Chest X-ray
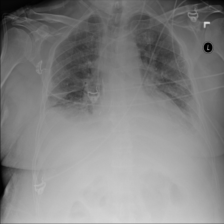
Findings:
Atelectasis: positive
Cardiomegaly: negative
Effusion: positive
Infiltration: positive
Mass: negative
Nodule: negative
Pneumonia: negative
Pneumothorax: negative
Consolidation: negative
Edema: negative
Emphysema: negative
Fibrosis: negative
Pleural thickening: negative
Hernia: negative